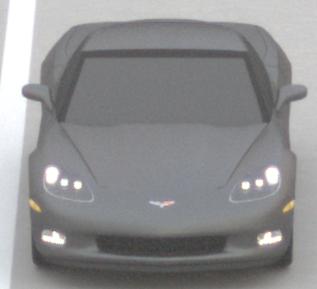
Make: Chevrolet
Model: Corvette Coupé
Detailed model: Corvette (C6) Coupé
Model produced from: 2005/02
Model produced until: 2008/03
Doors: 3
Color: gray
Road condition: dry road
Daytime: sunrise or sunset
Contrast: low contrast